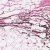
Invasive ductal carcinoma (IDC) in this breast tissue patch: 0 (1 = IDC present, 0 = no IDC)